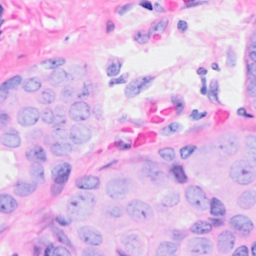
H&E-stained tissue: Breast